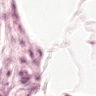
Metastatic tissue present: no